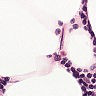
Metastatic tissue present: no